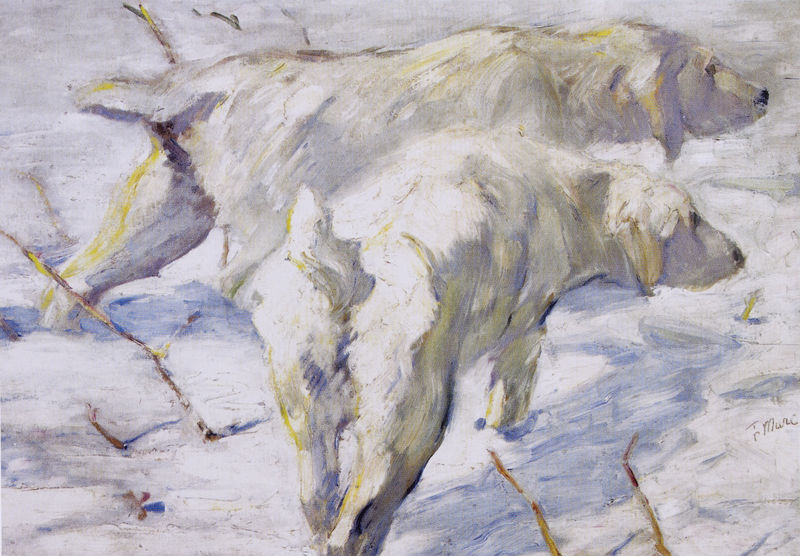
Titel: Sibirische Schäferhunde (Sibirische Hunde im Schnee)
Künstler: Franz Marc
Standort: Washington (District of Columbia)
Institution: National Gallery of Art
Schlagwörter: blau, gemälde, kopf, schatten, weiß, gelb, landschaft, äste, braun, grau, hell, nase, profil, schwarz, blick, eis, gras, hund, hunde, schnee, tier, tiere, expressionismus, malerei, augen, bild, schauen, signatur, öl, ast, gräser, halme, kalt, natur, zweige, gehen, pastos, sträucher, auge, paar, pflanzen, ohren, rechts, beine, fell, schwanz, zwei, laufen, spuren, berge, gebirge, violett, monochrom, linien, winter, signiert, nasen, pfoten, ton in ton, suchen, kälte, zweig, dynamik, rennen, leinwand, portraits, jagd, pinselstrich, franz, blickrichtung, schnauze, witterung, schnüffeln, gehend, harmonisch, schwänze, winterlandschaft, eisbär, blauer reiter, erwartung, suche, franz marc, marc, voralpenland, ausgerichtetheit, erspüren, fährte, gleichgesinntheit, partnerschaft, schneehunde, säugetiere, witternd, witternung, zielstrebig, zielstrebigkeit, zwei hunde, zweifge, wittern, rüde, schnuppern, stöbern, pirsch, fährte aufnehmen, eisbären, schnuppert